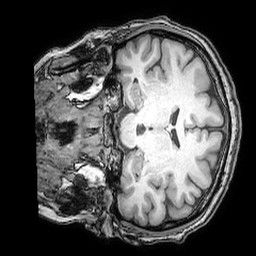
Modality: T1w
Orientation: coronal
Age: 44
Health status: ill
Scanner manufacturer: philips
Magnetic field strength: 3 T
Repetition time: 0.007 s
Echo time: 0.0035 s